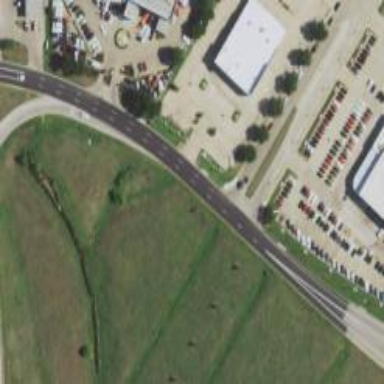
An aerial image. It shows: Secondary road with frontage road alongside.